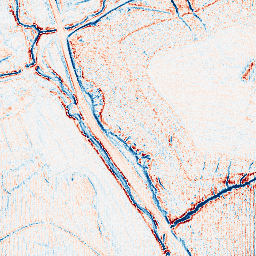
Category: edge_preserving
Decomposition family: anisotropic_diffusion
Decomposition parameters: iterations: 10
kappa: 30
gamma: 0.1
Upsampling method: fft_zeropad
Upsampling parameters: scale: 8
Upsampling scale: 8